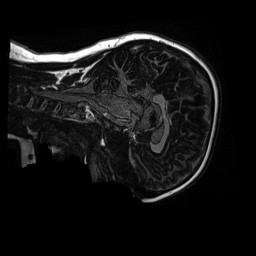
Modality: MP2RAGE
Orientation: sagittal
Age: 11
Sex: female
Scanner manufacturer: siemens
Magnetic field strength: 3 T
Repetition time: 4 s
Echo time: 0.00303 s